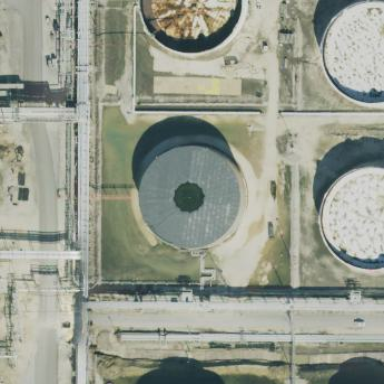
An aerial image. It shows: Building with storage tank.